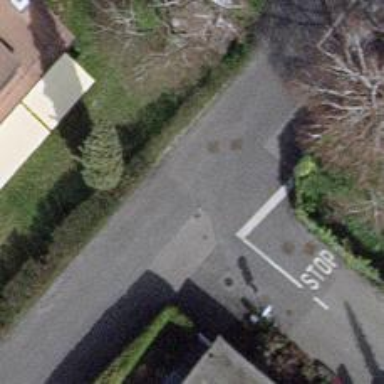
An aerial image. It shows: Asphalt road in living street.